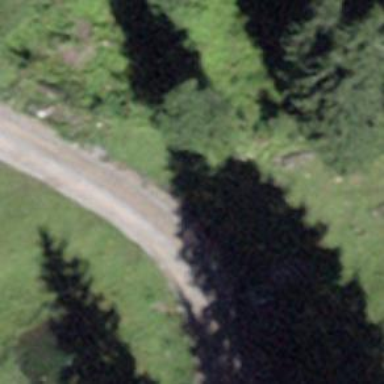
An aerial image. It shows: Track road with ground surface.